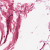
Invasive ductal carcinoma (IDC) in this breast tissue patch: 0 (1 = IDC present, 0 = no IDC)